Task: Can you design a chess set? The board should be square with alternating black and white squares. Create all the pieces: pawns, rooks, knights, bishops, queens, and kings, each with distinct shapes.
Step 667:
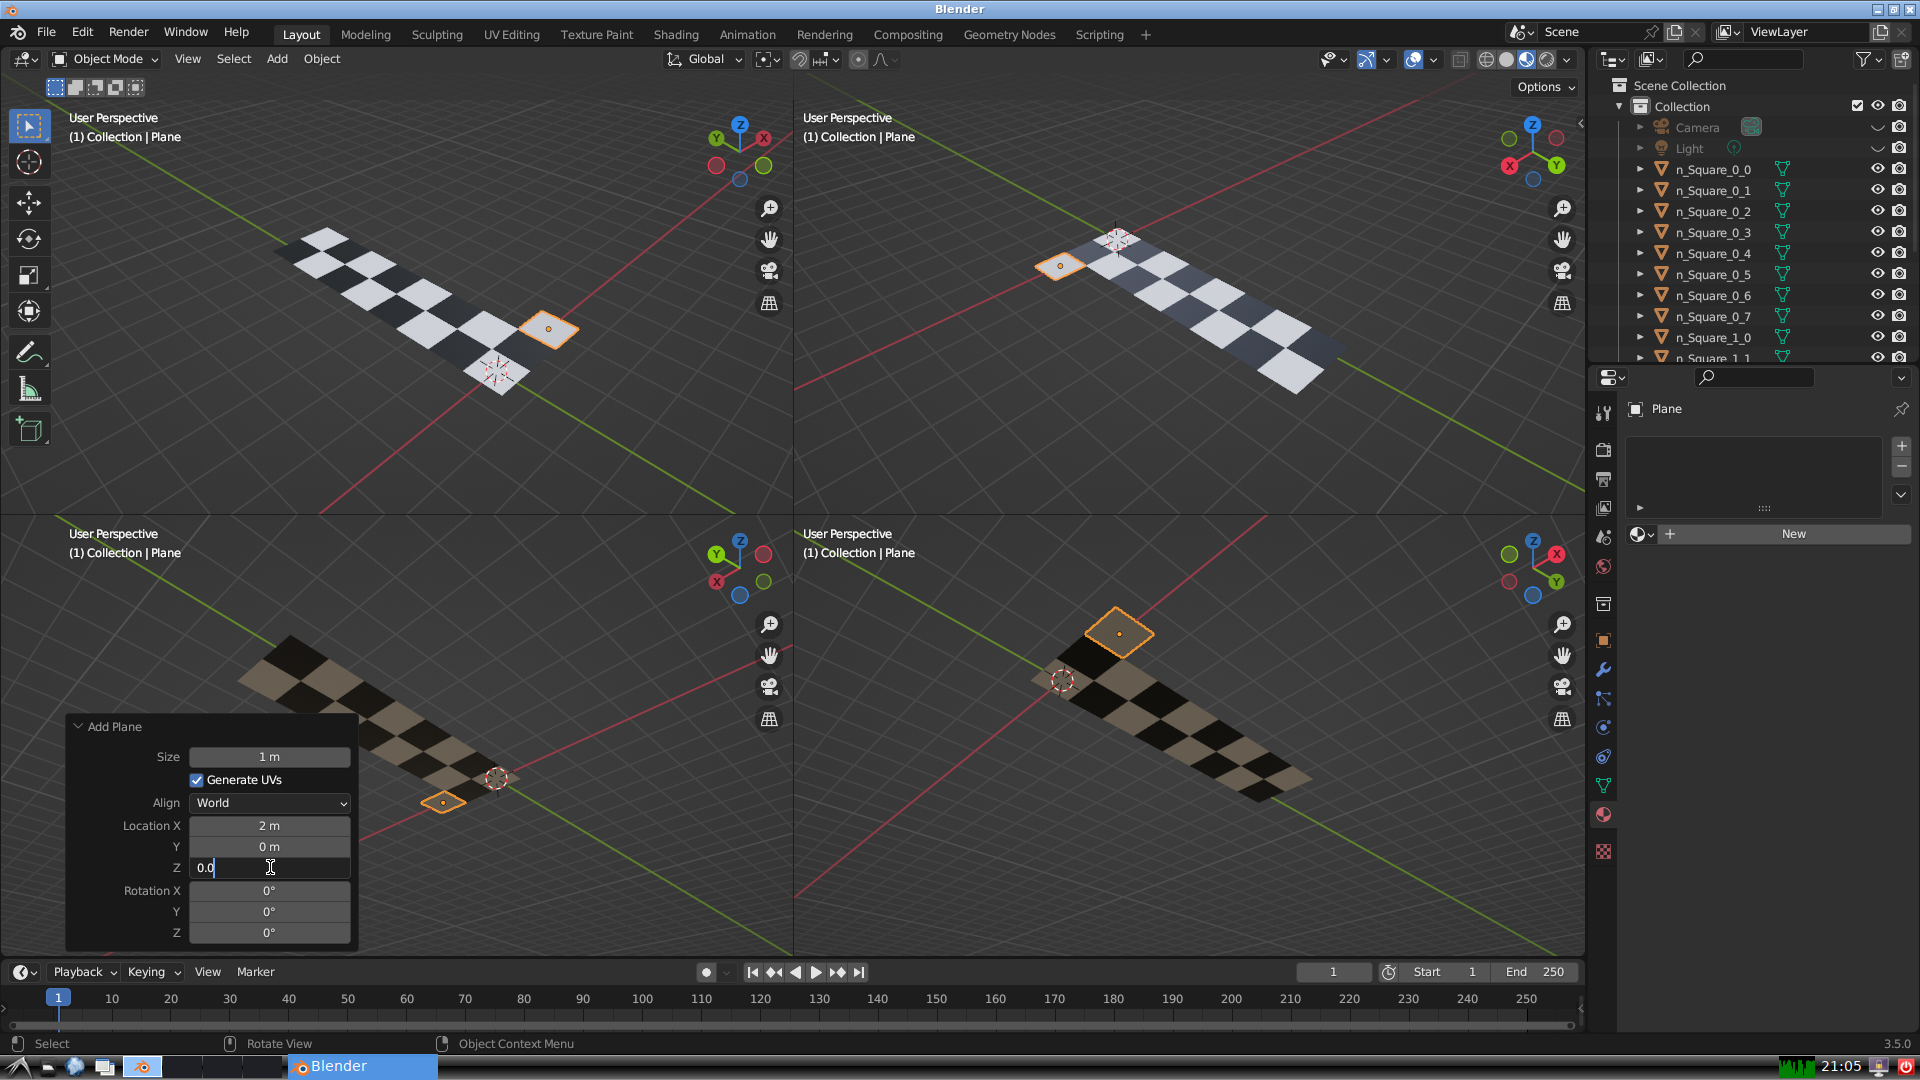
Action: {"key_press": ['Return']}